Interaction volume radius: 5 \u00c5
Interaction volume height: 35 \u00c5
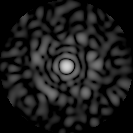
Disorder parameter: 0.8318